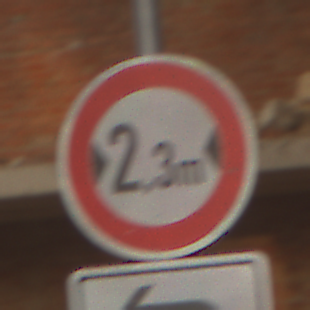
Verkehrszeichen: TatsaechlicheBreite2Komma3
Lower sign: RichtungsangabeDurchPfeile2
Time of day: SunriseSunset
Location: Roofed (Suburban)
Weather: Clear
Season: NotSpecified
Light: Natural